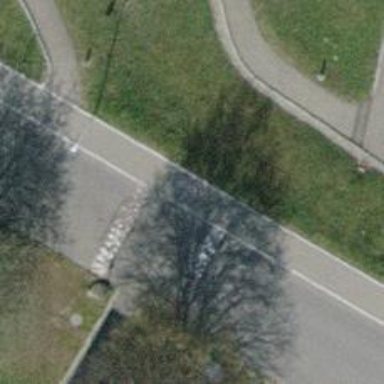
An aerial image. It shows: Sidewalk.